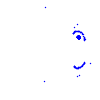
Particle: electron